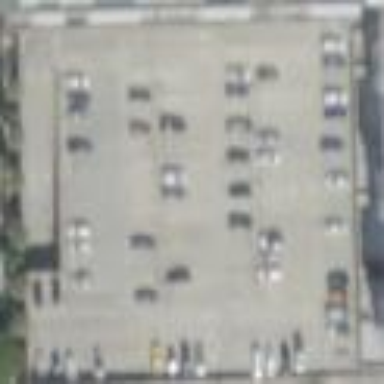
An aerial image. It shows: Multi-storey parking building.